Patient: sex M, age 55
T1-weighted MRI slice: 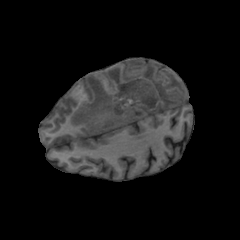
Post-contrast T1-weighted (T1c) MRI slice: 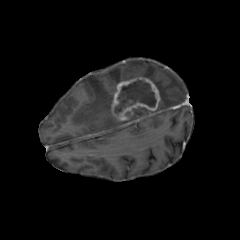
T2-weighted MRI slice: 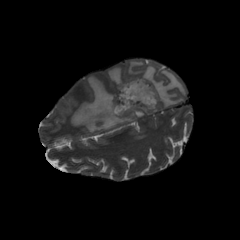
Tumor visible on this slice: yes
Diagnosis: Glioblastoma, IDH-wildtype
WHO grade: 4